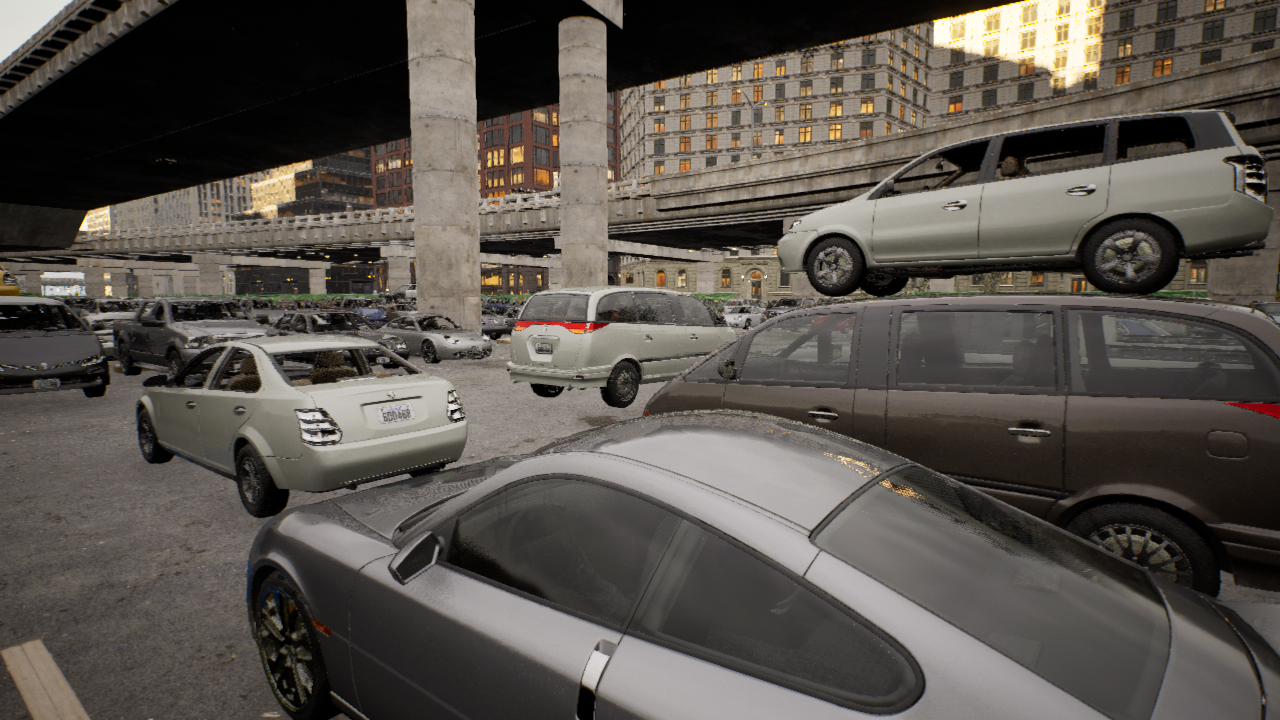
Venue: arterial
Lighting: golden hour
Vehicle rig: minivan